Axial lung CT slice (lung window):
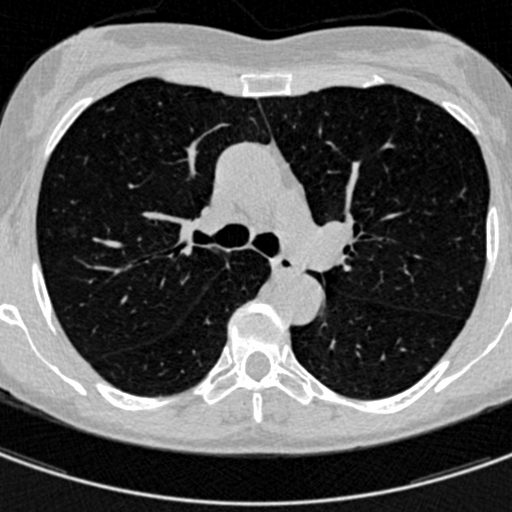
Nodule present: no